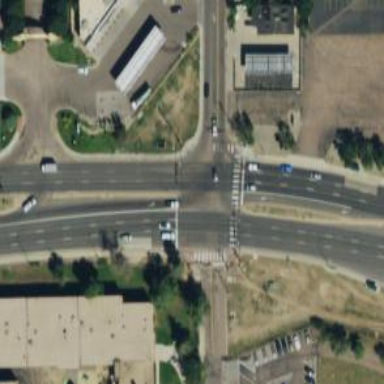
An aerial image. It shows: Crossing road.